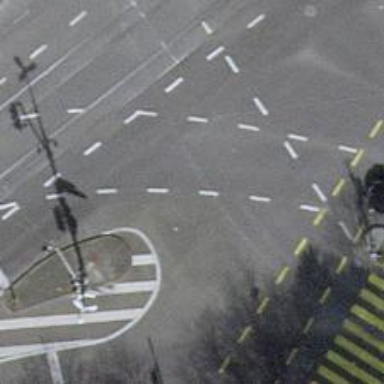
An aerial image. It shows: Road with traffic signals.